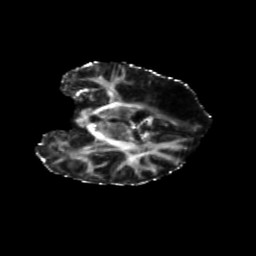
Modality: FA
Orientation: coronal
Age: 40
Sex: female
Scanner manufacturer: siemens
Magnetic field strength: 3 T
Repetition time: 5.25 s
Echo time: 0.08 s